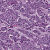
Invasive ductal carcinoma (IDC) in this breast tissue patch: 1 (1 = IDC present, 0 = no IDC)